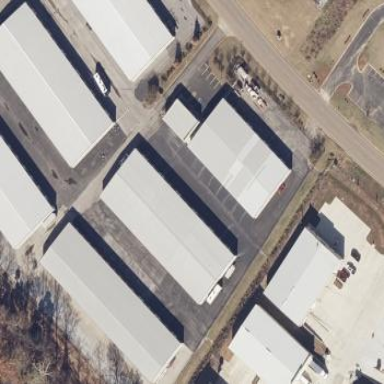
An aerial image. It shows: Commercial building.